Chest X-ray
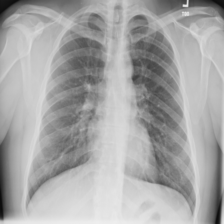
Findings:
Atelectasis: negative
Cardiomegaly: negative
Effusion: negative
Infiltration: negative
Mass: negative
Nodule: negative
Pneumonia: negative
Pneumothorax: negative
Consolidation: negative
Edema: negative
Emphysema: negative
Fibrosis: negative
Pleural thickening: negative
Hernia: negative